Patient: sex F, age 72
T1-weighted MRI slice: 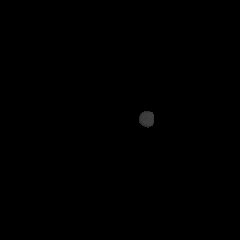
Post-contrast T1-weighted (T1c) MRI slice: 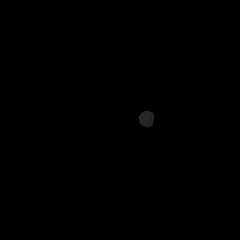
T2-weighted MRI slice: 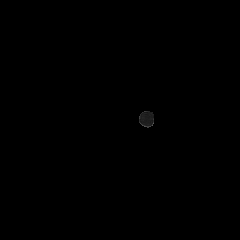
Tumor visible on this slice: no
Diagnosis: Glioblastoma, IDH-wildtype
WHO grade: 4